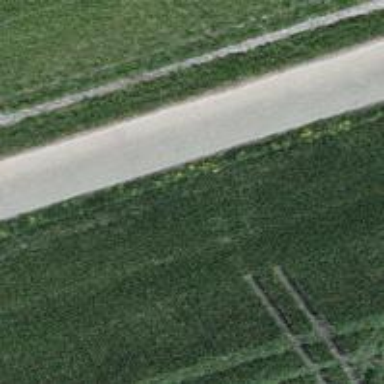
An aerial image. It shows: Agricultural track with grade1 surface.